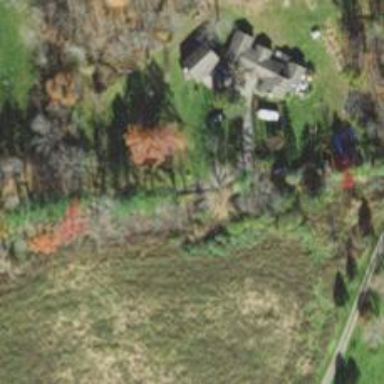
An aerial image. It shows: Driveway leading to service road.